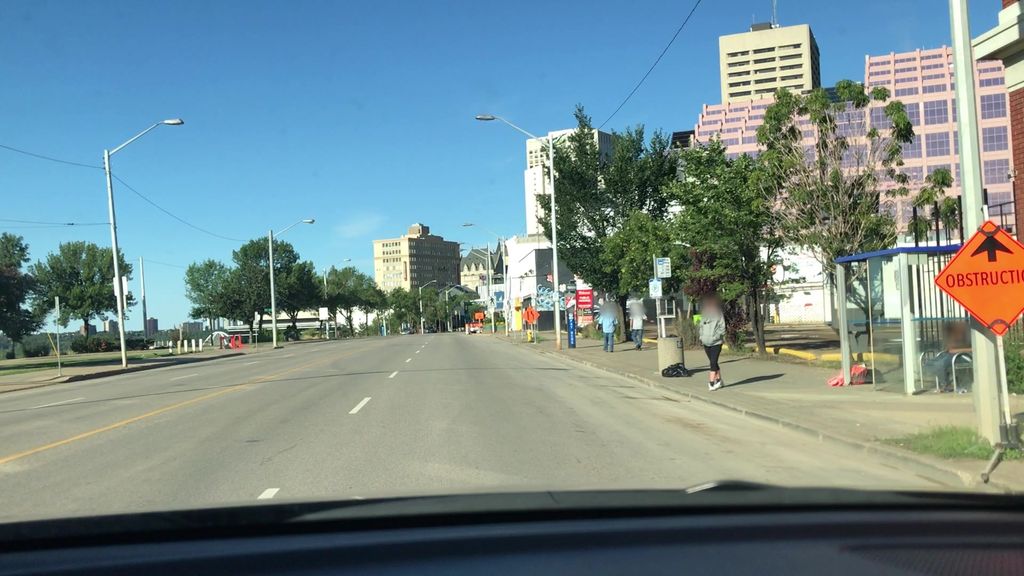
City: edmonton